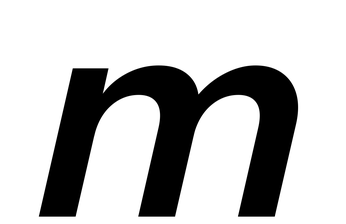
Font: InstrumentSans-Italic_SemiBold_Italic